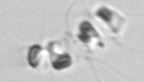
Label: Chaetoceros